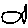
Label: fish